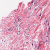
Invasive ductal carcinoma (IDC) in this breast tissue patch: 0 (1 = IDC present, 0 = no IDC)